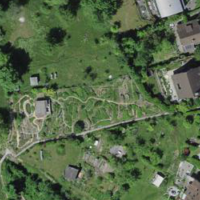
EUNIS habitat code: 53
Species observed at this site:
Allium ursinum